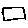
Label: square